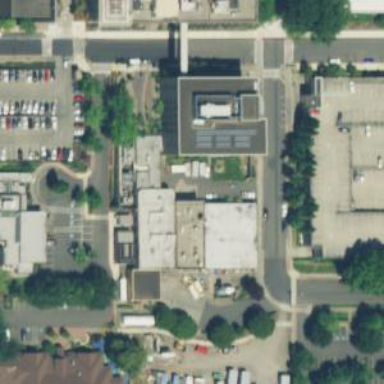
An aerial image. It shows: Healthcare clinic.